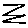
Label: zigzag